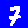
Digit: 7